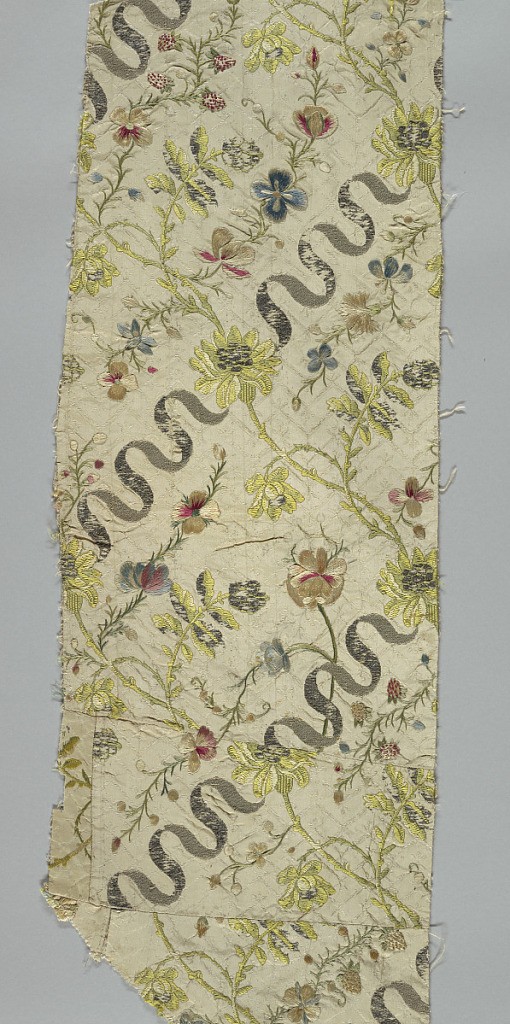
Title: Fragment
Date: late 19th century
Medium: silk Technique: continuous (ivory) and discontinuous (polychrome) suplementary wefts plus supplementary warps (ivory) in a plain weave foundation (ivory)
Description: Fragments of an all-over pattern made up of a bunch of roses with trailing floral vine and a fine detached flowering vine arranged in a group.  The groups are placed side by side and reversed end to end to counter balance movements.  Polychrome pattern on an "ivory on ivory" geometric-patterned background.